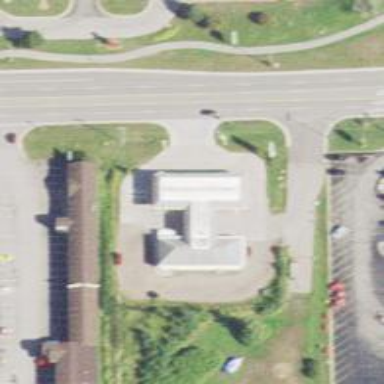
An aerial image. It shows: Convenience shop.